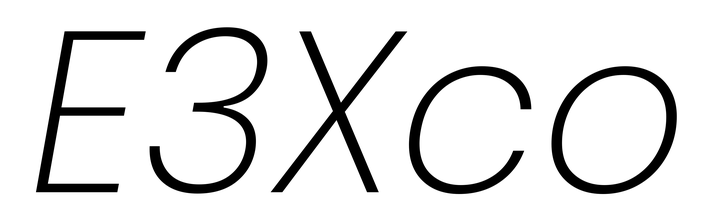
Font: Poppins-ExtraLightItalic